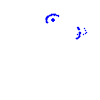
Particle: proton